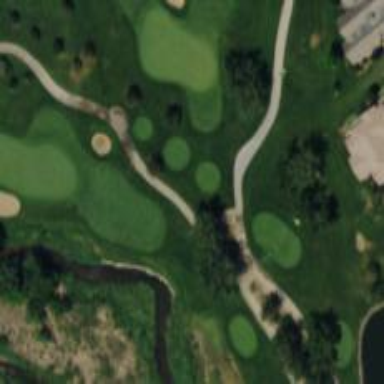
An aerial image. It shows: Golf hole on golf course.